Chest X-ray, PA view. Patient: 64 years old, sex F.
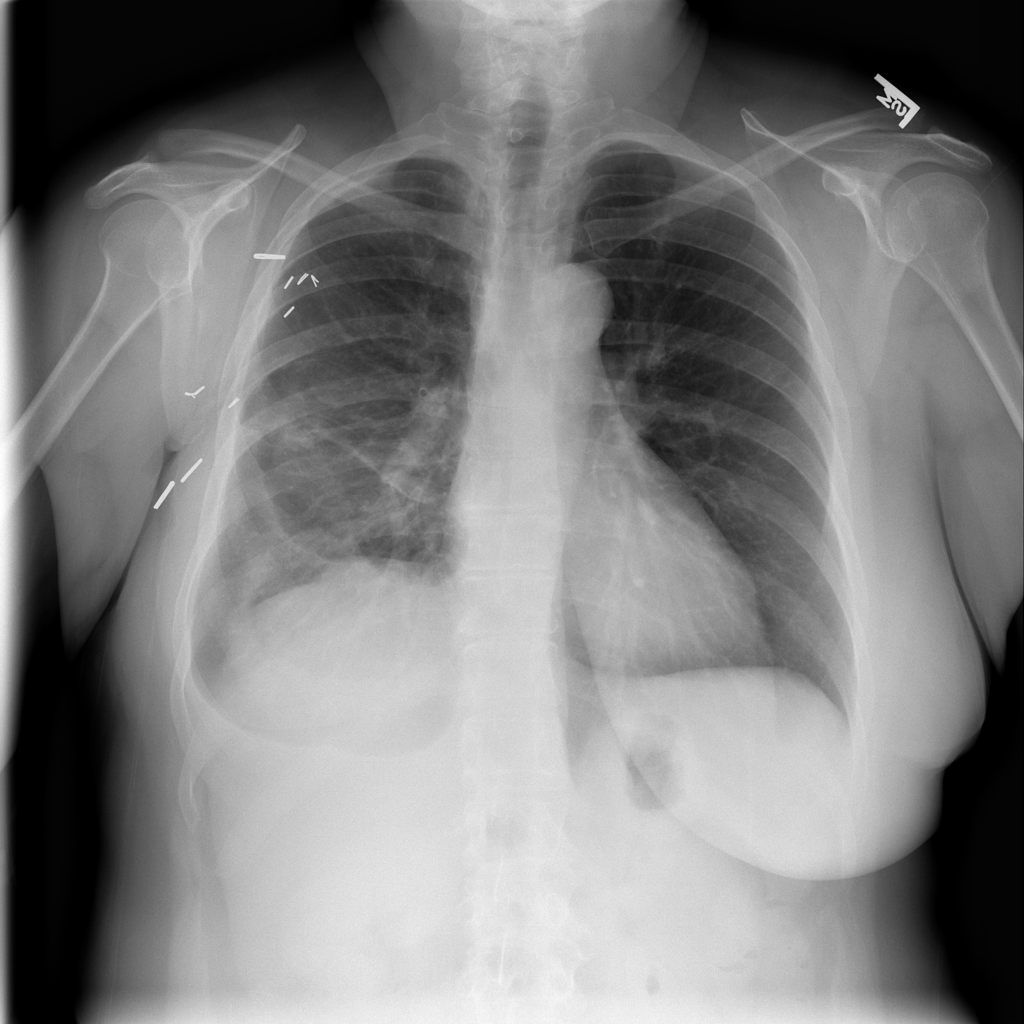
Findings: No Finding